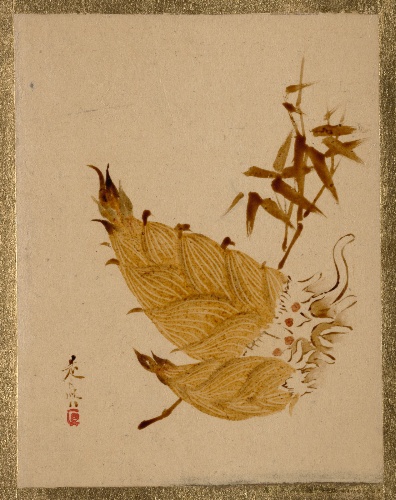
Title: 柴田是真筆筍図|Bamboo Shoots
Artist: Shibata Zeshin
Artist bio: Japanese, 1807–1891
Date: ca. 1880s
Object type: Album leaf
Classification: Paintings
Medium: Album leaf; lacquer on paper
Culture: Japan
Period: Meiji period (1868–1912)
Dimensions: 4 1/2 x 3 1/2 in. (11.4 x 8.9 cm)
Department: Asian Art
Credit line: The Howard Mansfield Collection, Purchase, Rogers Fund, 1936
Accession year: 1936
Repository: Metropolitan Museum of Art, New York, NY
Tags: Bamboo